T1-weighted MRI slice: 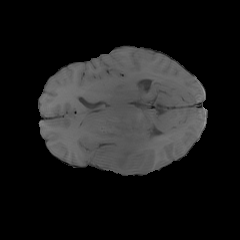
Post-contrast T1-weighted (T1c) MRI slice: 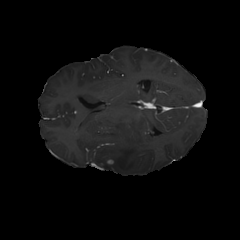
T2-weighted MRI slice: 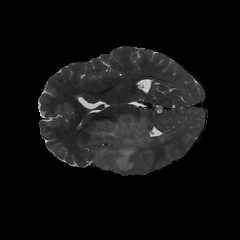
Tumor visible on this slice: yes